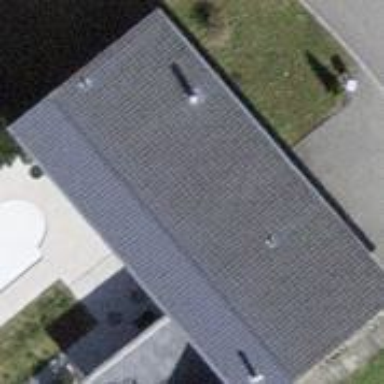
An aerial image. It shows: Building with tile roof.